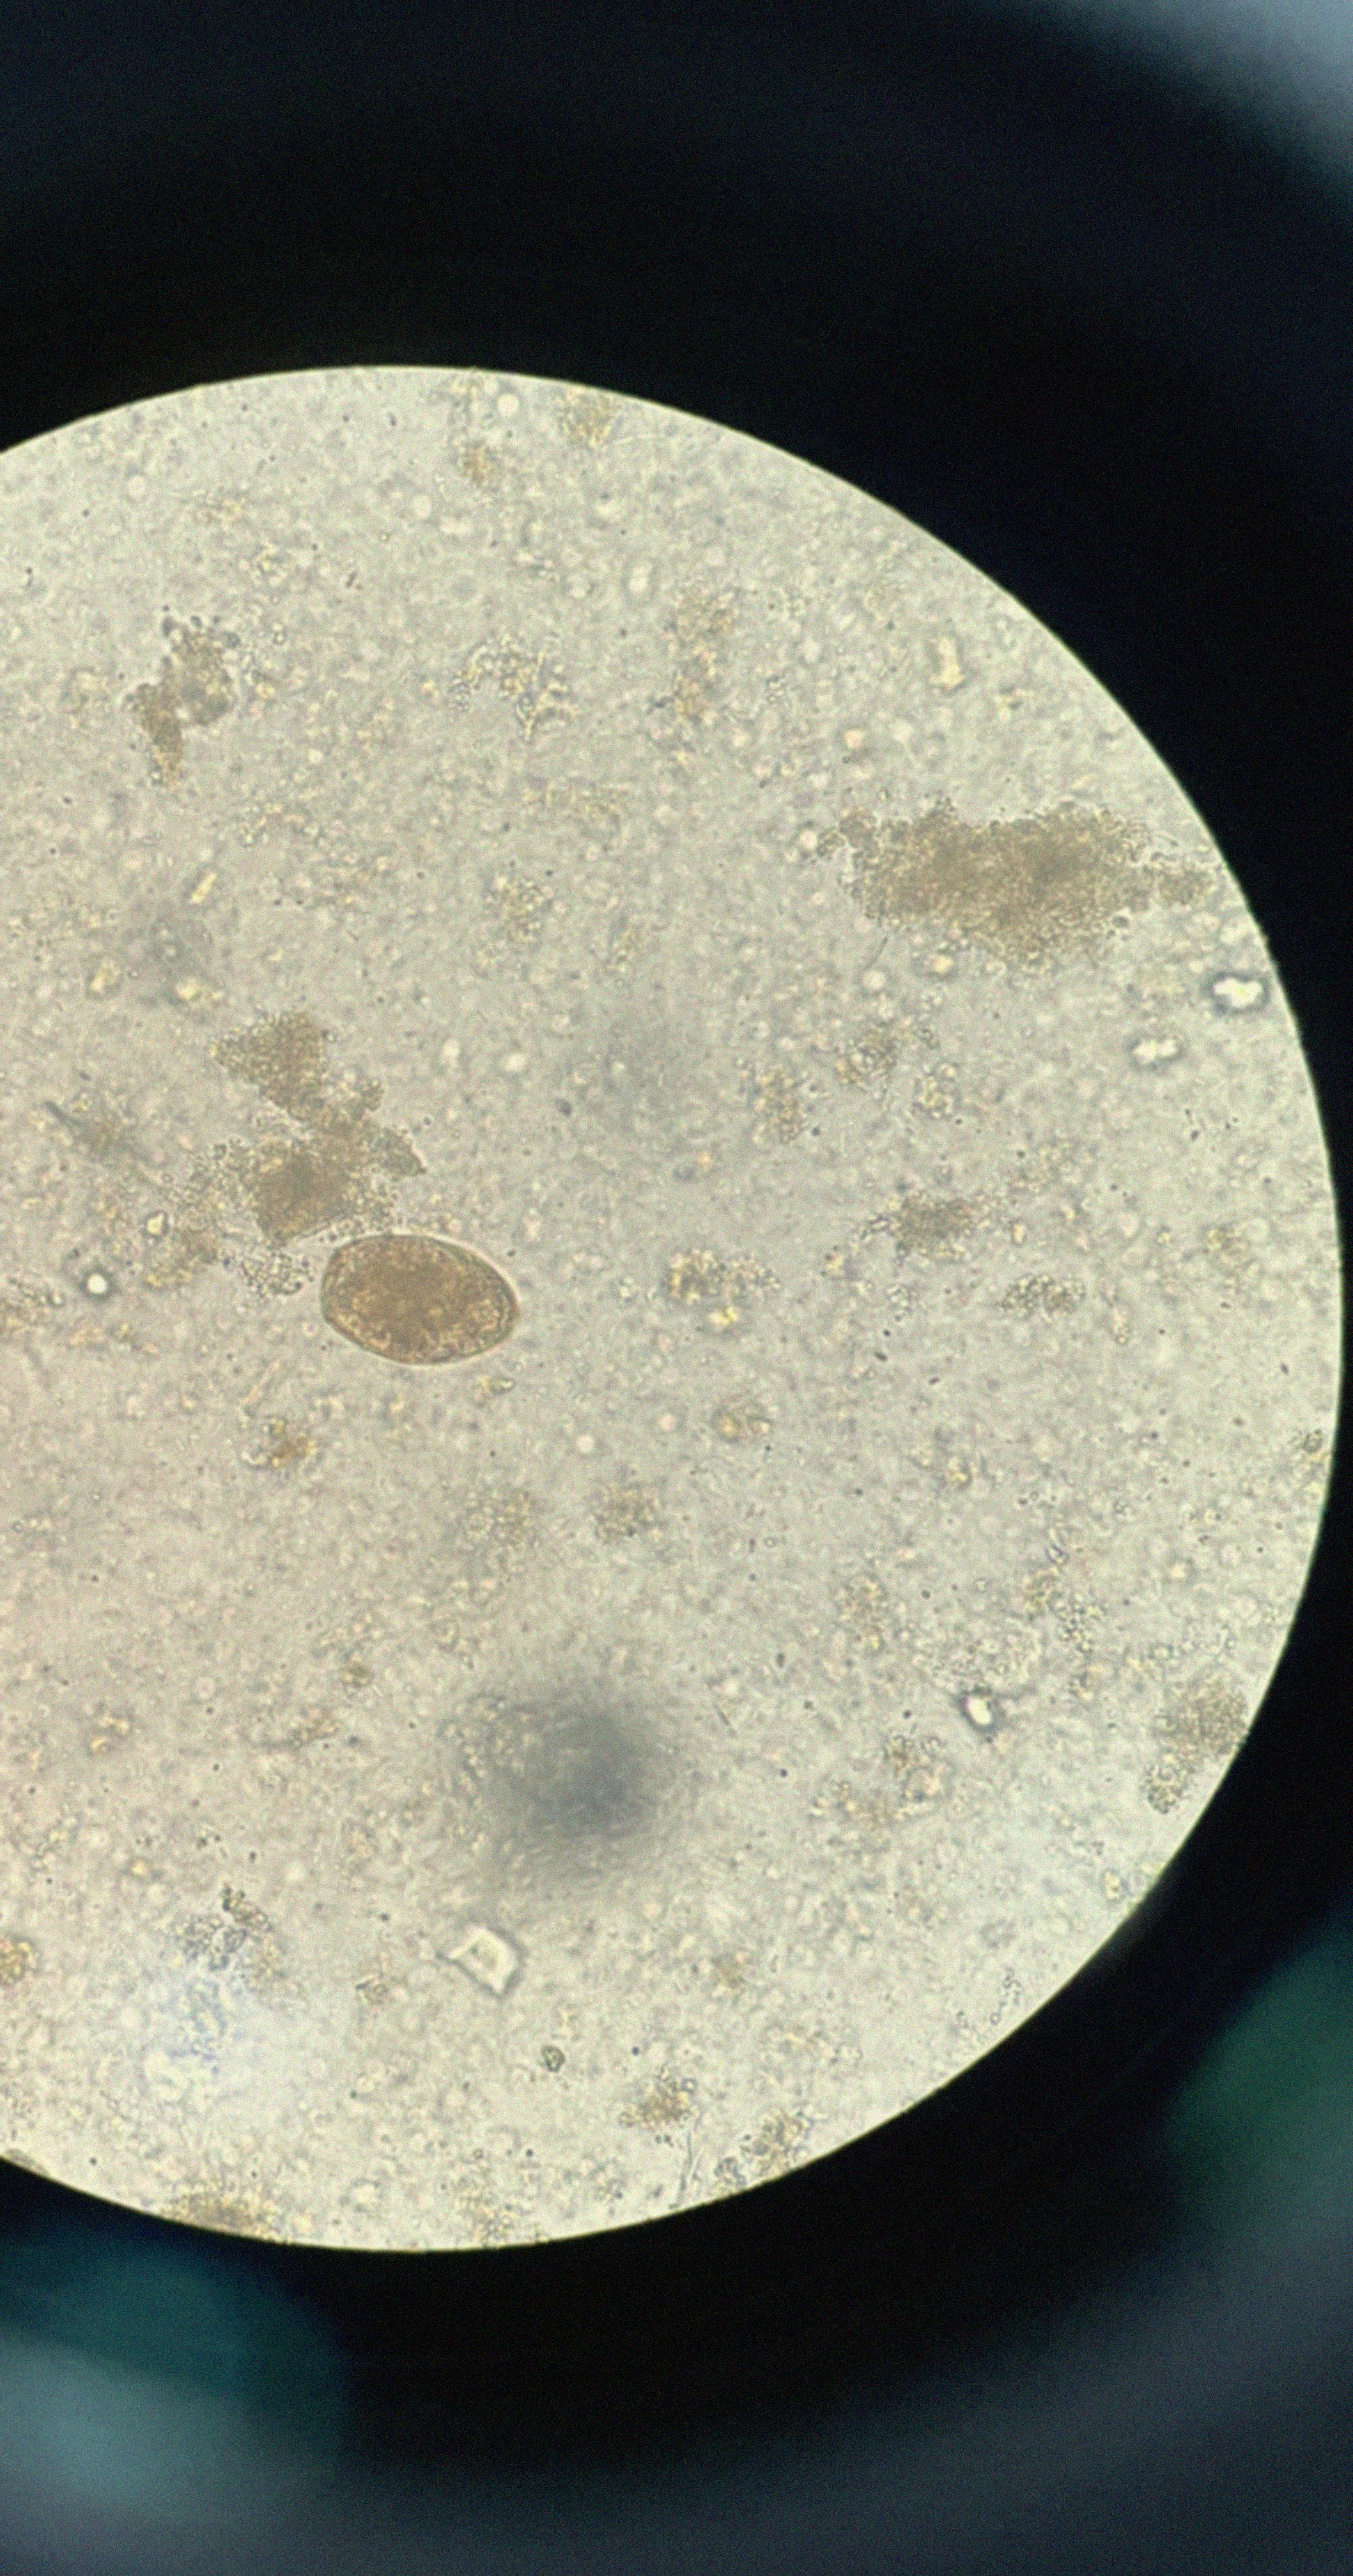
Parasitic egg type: Paragonimus spp